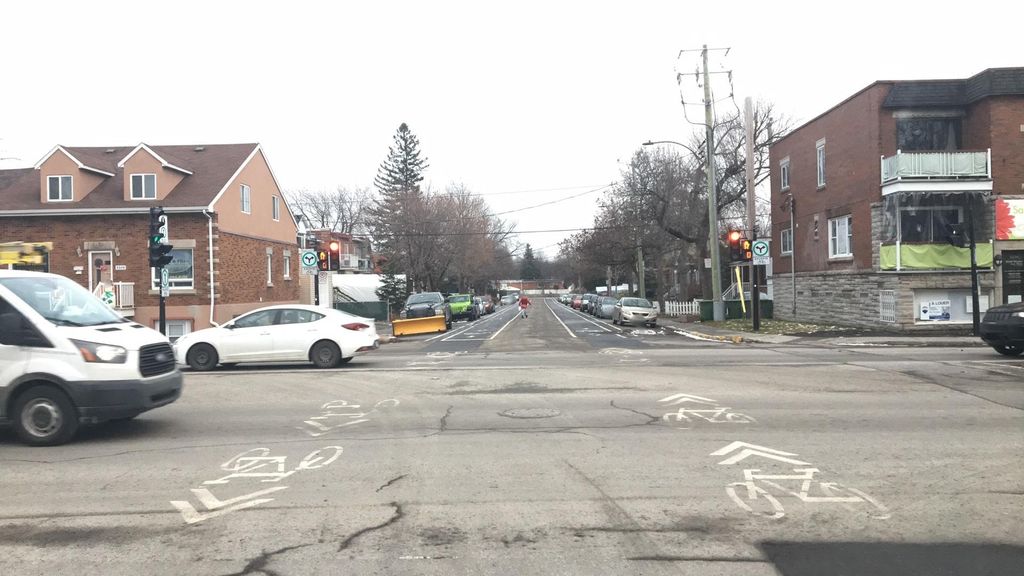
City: montreal